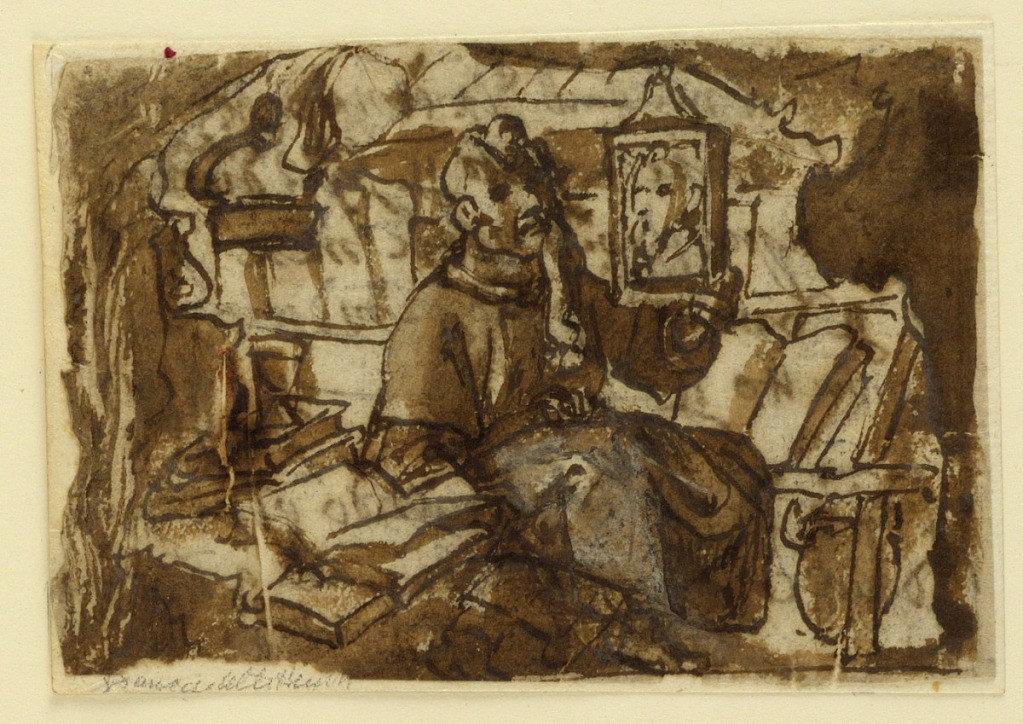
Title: Man Looking in a Mirror, Possibly Socrates Teaching Self-Knowledge
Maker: Jan van der Straet, called Stradanus, Flemish, 1523–1605
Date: ca. 1580 – 1605
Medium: Recto: pen and brown ink, brush and brown wash over black chalk on laid paper Verso: pen and brown ink on laid paper
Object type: Drawing
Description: Recto: A man sits in a small room, surrounded by open books. In his left
hand he holds up a mirror, in which his face is reflected.
Verso: Italian inscription.